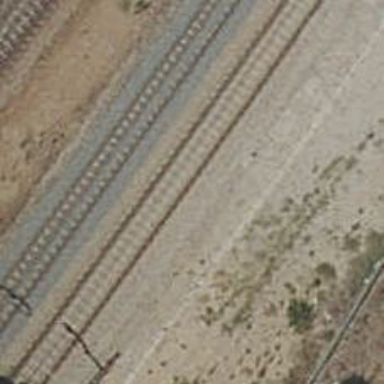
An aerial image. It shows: Railway track with contact lines for electrification.